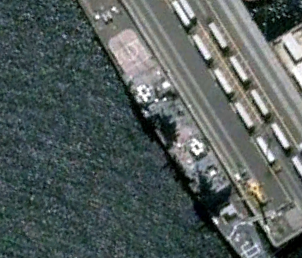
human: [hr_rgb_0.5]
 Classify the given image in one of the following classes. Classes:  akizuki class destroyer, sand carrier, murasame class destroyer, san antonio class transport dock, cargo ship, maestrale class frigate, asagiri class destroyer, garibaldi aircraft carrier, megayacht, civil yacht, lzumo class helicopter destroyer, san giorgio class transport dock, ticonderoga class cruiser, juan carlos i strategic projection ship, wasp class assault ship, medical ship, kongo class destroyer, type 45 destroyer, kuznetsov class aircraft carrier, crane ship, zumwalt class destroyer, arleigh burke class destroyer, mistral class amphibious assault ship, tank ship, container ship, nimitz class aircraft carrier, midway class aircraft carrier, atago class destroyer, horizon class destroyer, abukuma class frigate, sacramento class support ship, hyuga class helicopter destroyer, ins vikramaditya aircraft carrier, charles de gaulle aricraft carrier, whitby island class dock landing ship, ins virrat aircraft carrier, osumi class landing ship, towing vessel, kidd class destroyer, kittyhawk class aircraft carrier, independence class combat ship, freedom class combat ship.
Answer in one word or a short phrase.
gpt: Ticonderoga class cruiser